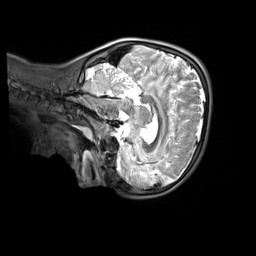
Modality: T2w
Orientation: sagittal
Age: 10
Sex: male
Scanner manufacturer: siemens
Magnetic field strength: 3 T
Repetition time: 3.2 s
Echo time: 0.408 s